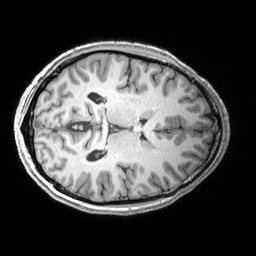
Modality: T1w
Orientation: axial
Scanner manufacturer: siemens
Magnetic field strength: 3 T
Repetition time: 2.53 s
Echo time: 0.00299 s